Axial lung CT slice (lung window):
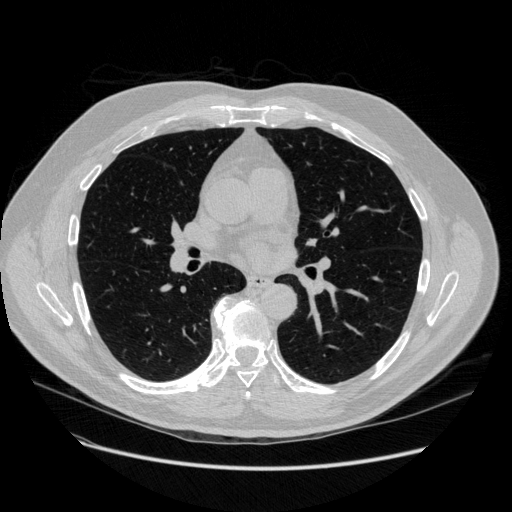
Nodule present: no